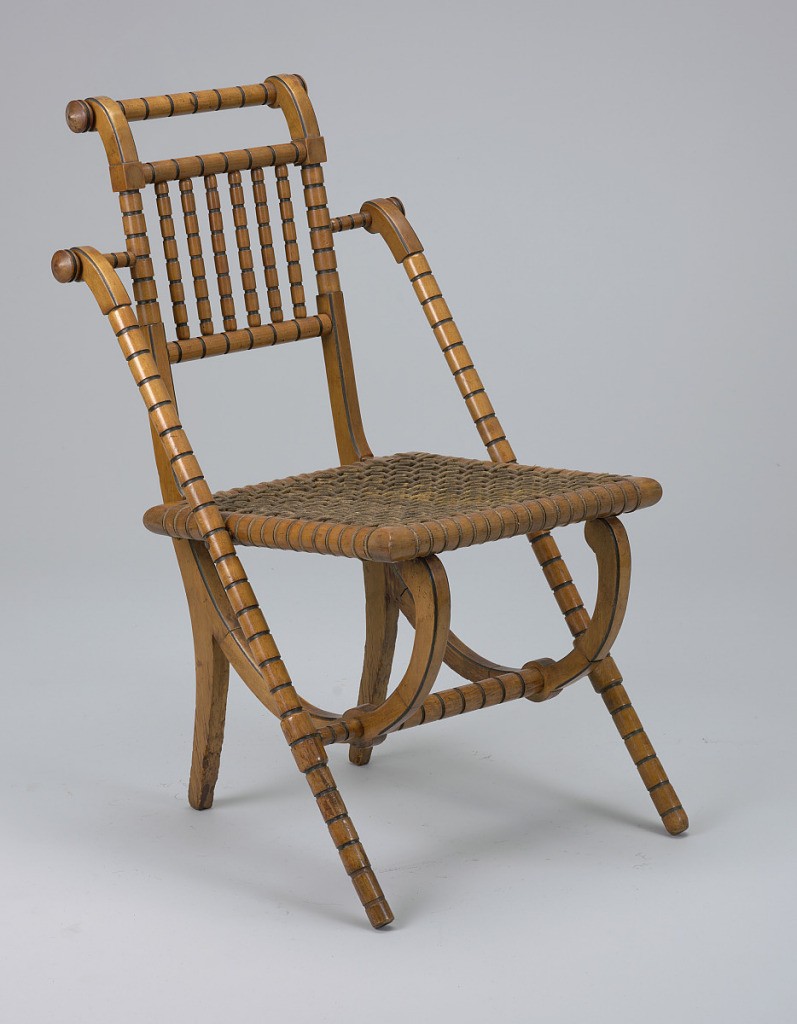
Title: Chair
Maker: George Jakob Hunzinger, 1835 – 1898
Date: ca. 1869
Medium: Maple, cord, cloth-covered metal
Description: Patented chair with black incised bamboo-look frame, with woven cord seat, vertical slat pierced back, the underseat frame of two demi-lune arches descending to the stretcher.